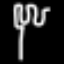
Label: fork